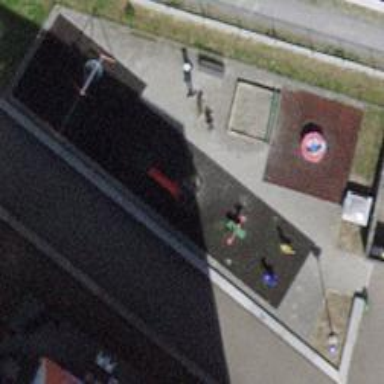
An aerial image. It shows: Playground area for leisure land.